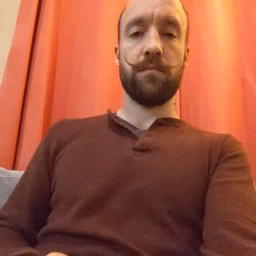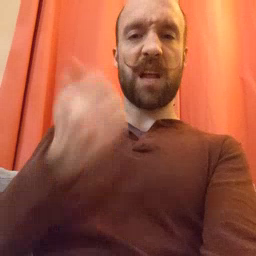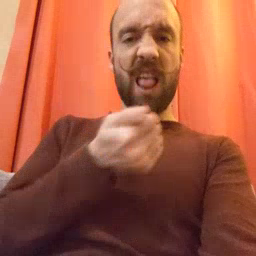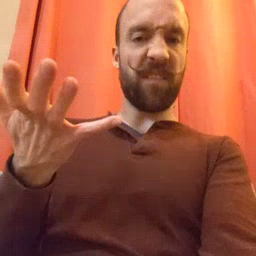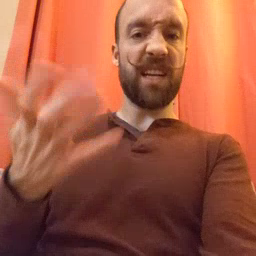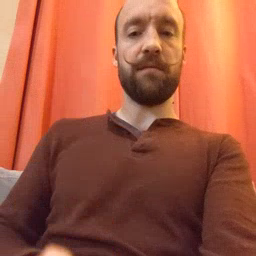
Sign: every